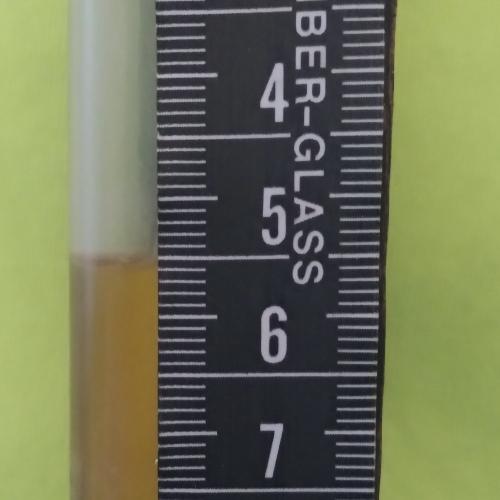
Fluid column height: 5.5 cm